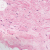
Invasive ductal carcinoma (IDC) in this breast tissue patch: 0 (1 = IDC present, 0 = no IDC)